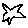
Label: star